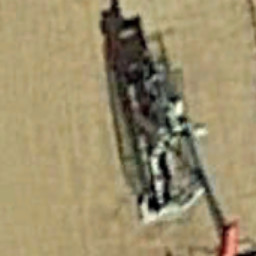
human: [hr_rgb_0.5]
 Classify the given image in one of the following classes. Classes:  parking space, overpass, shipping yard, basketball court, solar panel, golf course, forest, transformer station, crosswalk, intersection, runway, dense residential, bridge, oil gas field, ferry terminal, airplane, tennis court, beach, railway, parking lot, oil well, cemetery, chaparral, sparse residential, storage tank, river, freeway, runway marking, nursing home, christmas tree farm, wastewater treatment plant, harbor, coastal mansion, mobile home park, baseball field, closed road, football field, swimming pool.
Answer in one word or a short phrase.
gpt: oil well